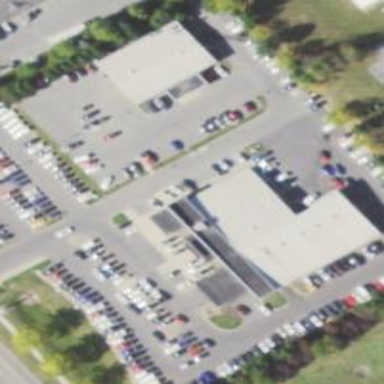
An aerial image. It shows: Commercial area with car shop.